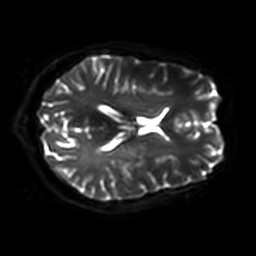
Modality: DWI
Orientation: axial
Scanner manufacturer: philips
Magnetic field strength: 7 T
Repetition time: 9.612 s
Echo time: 0.073 s